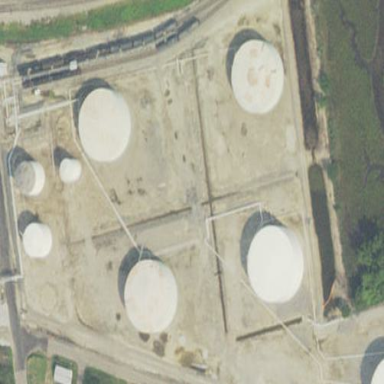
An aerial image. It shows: Industrial area designated as petroleum terminal.